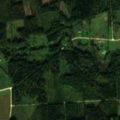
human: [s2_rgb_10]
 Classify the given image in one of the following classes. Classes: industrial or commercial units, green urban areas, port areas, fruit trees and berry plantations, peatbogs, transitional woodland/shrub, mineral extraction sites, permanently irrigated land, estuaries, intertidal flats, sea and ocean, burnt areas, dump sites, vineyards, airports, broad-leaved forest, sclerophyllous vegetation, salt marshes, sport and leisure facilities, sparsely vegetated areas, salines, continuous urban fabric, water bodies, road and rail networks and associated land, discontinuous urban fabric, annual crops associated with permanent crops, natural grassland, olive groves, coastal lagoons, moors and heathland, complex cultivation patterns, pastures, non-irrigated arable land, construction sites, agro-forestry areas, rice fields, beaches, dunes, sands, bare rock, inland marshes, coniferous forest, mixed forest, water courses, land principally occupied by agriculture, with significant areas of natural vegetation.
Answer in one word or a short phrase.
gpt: non-irrigated arable land, land principally occupied by agriculture, with significant areas of natural vegetation, mixed forest, transitional woodland/shrub